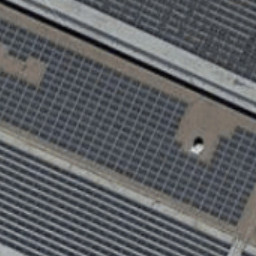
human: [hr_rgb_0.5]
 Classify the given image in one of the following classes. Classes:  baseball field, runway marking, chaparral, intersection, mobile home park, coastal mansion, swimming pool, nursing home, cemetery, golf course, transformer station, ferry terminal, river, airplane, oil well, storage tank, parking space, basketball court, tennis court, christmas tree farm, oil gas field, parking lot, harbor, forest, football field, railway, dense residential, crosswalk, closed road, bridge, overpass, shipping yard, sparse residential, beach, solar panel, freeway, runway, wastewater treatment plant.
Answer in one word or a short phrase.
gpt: solar panel